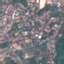
Land use / land cover: Residential